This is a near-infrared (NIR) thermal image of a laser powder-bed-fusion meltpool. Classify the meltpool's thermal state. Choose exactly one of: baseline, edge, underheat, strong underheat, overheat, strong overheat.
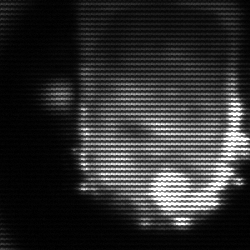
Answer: baseline